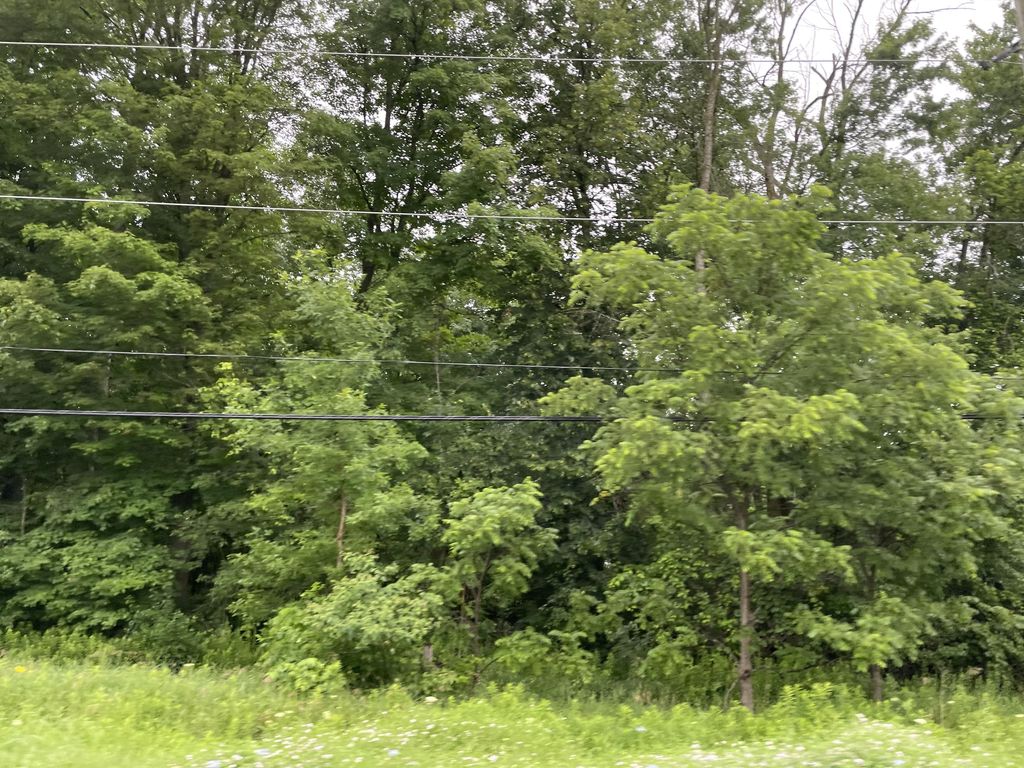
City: kitchener-waterloo